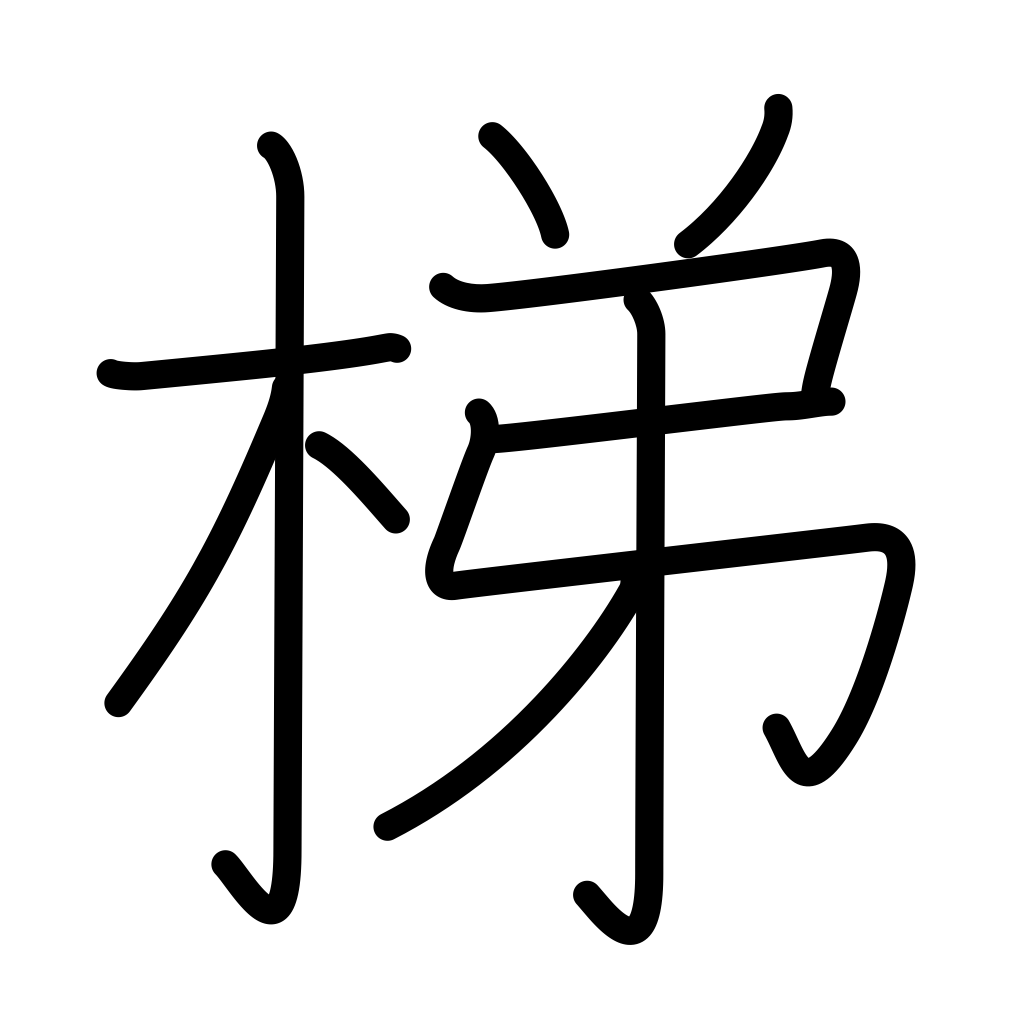
Meaning: ladder, stairs, insatiable drinking